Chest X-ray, PA view. Patient: 79 years old, sex M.
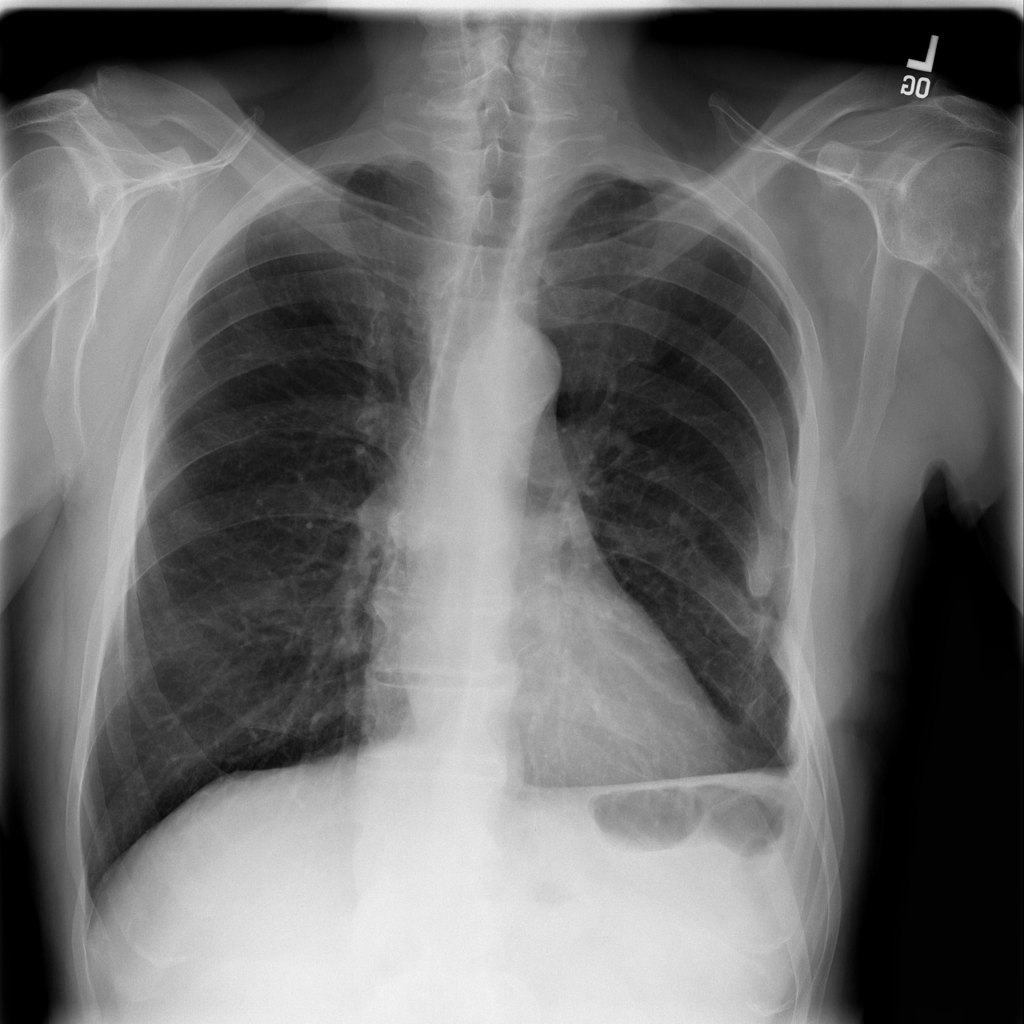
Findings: Fibrosis